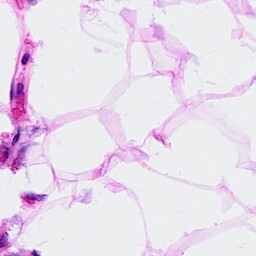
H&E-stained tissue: Breast